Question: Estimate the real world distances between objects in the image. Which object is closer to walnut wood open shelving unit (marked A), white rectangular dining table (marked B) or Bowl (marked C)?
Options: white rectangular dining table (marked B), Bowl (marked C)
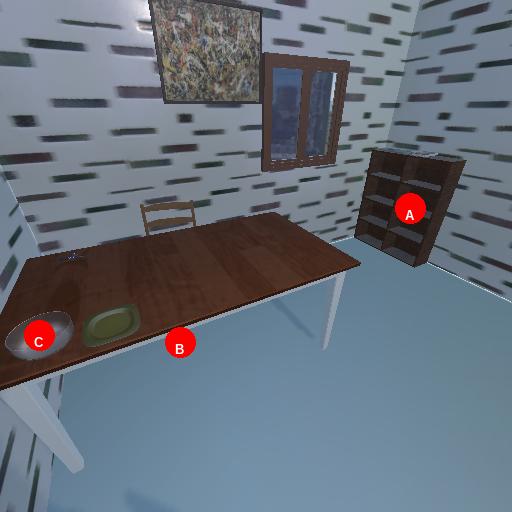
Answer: white rectangular dining table (marked B)